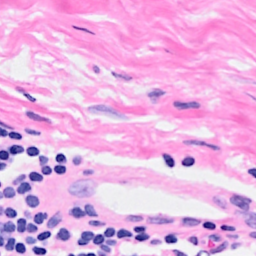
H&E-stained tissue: Breast